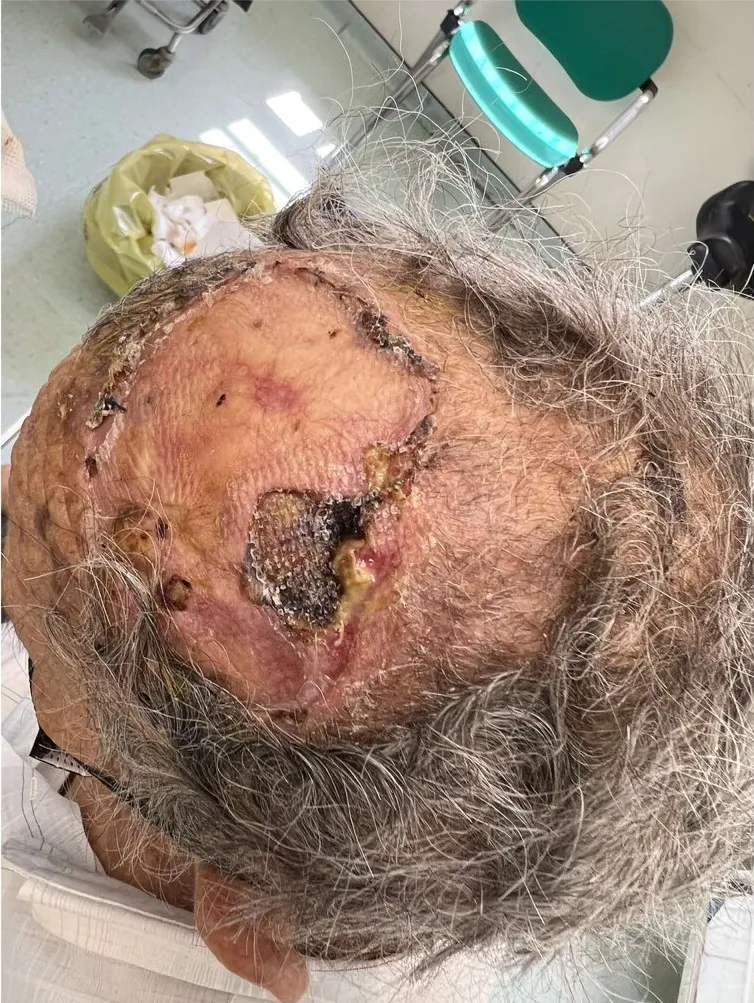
Recurrence of BCC.
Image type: medical_photograph (skin_photograph)